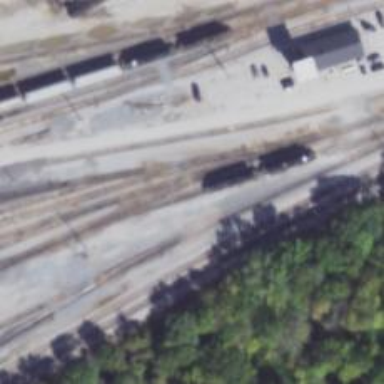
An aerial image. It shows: Railway yard in service.